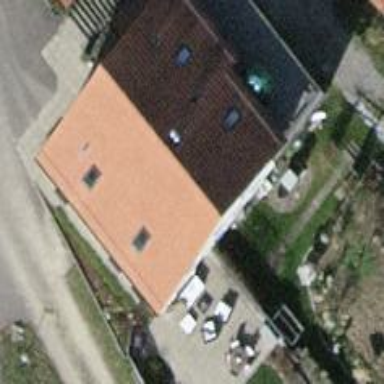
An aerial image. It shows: Building with tile roof.